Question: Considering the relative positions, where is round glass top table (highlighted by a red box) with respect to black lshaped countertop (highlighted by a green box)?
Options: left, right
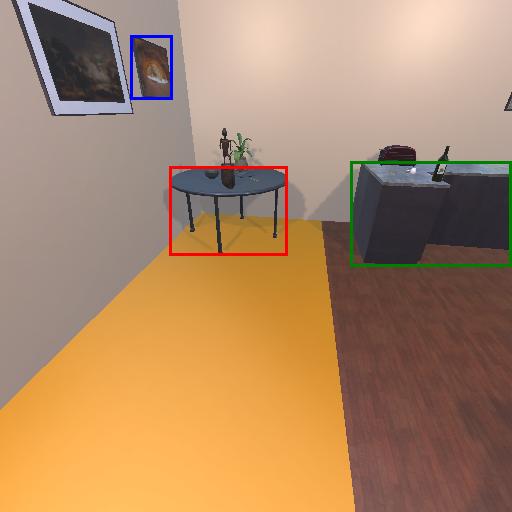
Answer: left